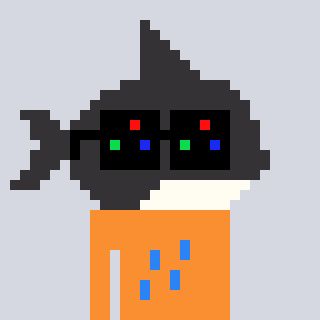
a pixel art character with square black sunglasses, a orca-shaped head and a orange-colored body on a cool background